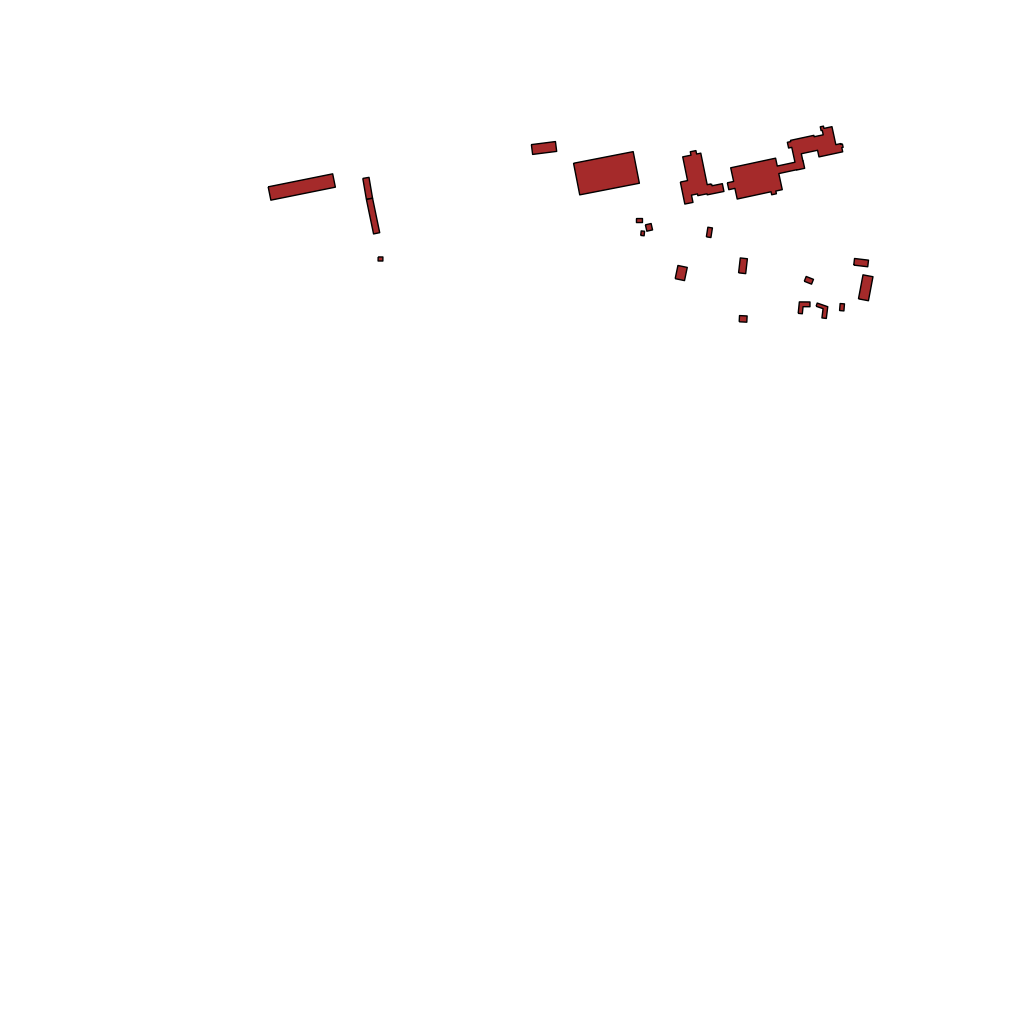
Tags: overhead vector_map, recreation, high_rise, individual_rise, low_rise, density_1, Facility, 1.0 km²